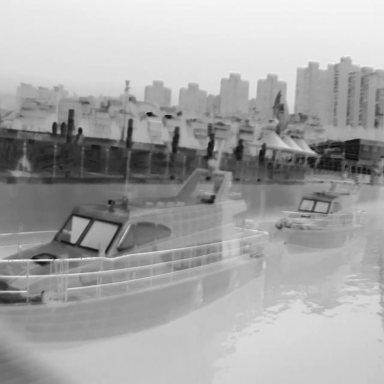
There are two canoes in the infrared image.